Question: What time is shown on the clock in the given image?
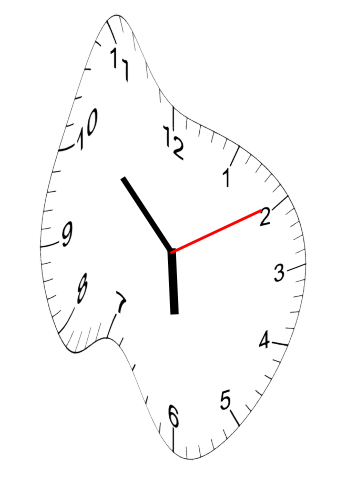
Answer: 05:52:10